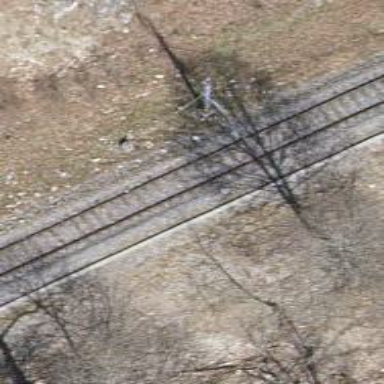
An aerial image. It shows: Railway signal.